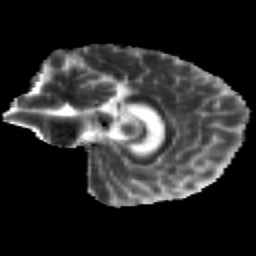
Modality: MD
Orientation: sagittal
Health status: healthy
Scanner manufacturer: siemens
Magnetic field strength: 3 T
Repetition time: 12 s
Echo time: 0.092 s